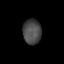
Tissue: prostate
Cell type: T cells
Senescence score: 0.318
Nuclear area (px): 453
Mean DAPI intensity: 72.459